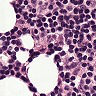
Metastatic tissue present: no